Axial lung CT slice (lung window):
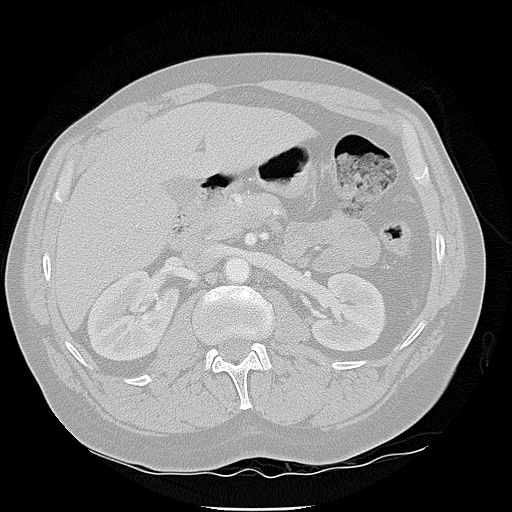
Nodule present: no